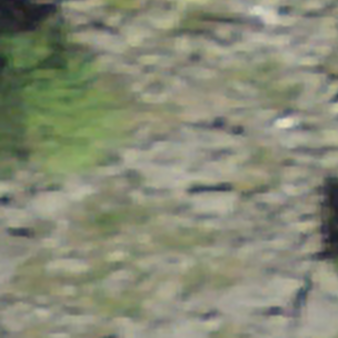
Label: other